Interaction volume radius: 10 \u00c5
Interaction volume height: 30 \u00c5
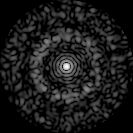
Disorder parameter: 0.8283